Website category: sports
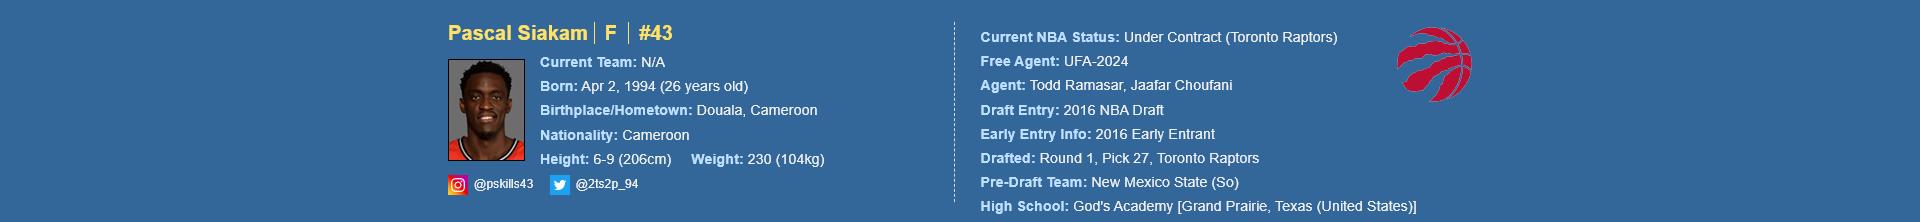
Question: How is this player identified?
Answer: Pascal Siakam

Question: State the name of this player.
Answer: Pascal Siakam

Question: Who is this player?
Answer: Pascal Siakam

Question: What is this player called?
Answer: Pascal Siakam

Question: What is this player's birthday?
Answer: Apr 2, 1994

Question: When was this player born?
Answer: Apr 2, 1994

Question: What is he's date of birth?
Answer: Apr 2, 1994

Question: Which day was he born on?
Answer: Apr 2, 1994

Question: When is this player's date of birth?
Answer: Apr 2, 1994

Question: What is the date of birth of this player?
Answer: Apr 2, 1994

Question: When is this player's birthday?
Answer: Apr 2, 1994

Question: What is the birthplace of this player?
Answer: Douala, Cameroon

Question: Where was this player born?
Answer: Douala, Cameroon

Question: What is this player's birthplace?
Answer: Douala, Cameroon

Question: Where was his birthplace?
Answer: Douala, Cameroon

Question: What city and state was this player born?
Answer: Douala, Cameroon

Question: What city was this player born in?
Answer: Douala, Cameroon

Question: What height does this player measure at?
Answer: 6-9 (206cm)

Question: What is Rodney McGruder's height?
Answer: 6-9 (206cm)

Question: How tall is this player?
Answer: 6-9 (206cm)

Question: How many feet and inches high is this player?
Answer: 6-9 (206cm)

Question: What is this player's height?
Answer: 6-9 (206cm)

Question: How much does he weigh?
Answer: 230 (104kg)

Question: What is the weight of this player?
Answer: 230 (104kg)

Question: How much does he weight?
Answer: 230 (104kg)

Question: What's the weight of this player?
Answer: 230 (104kg)

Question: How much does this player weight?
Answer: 230 (104kg)

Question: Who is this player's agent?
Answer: Todd Ramasar

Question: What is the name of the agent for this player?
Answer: Todd Ramasar

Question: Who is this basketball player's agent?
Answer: Todd Ramasar

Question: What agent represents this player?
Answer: Todd Ramasar

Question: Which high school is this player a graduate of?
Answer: God's Academy

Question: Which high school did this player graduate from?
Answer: God's Academy

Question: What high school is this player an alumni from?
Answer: God's Academy

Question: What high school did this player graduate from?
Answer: God's Academy

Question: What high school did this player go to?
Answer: God's Academy

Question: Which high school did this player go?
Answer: God's Academy